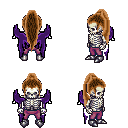
a pixel art fantasy rpg character, male body template, skeleton, purple wings, magenta pants, brown extra-long topknot hairstyle, metal boots, four views (front, back, left, right), 2x2 character sprite sheet, small pixel art, hard edges, no anti-aliasing